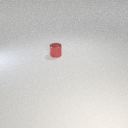
small red metal cylinder